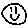
Label: smiley face